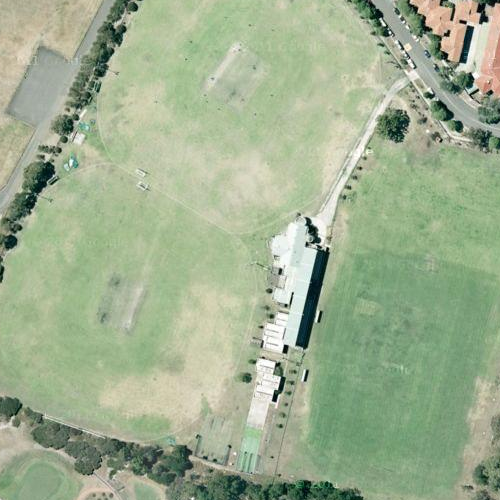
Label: sydney